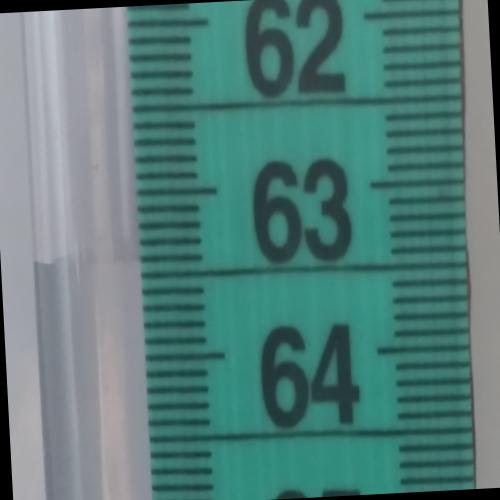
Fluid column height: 63.4 cm